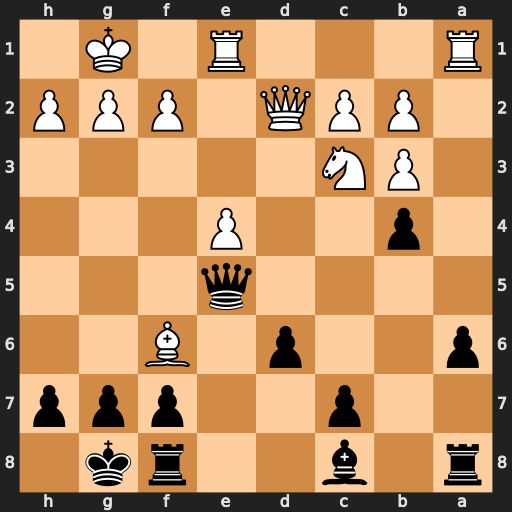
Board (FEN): r1b2rk1/2p2ppp/p2p1B2/4q3/1p2P3/1PN5/1PPQ1PPP/R3R1K1
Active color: b
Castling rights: -
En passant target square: -
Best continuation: bxc3 Qd5 Qxd5 exd5 gxf6